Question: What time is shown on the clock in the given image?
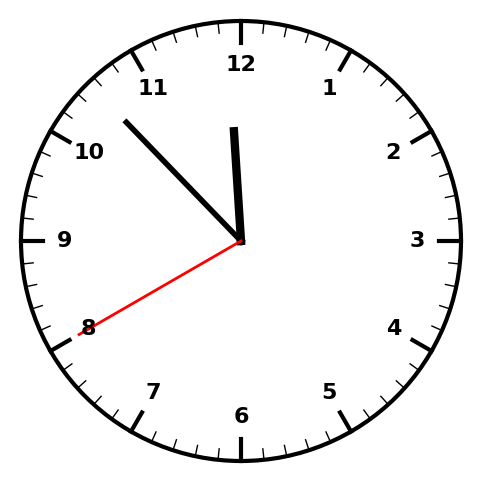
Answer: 11:52:40